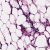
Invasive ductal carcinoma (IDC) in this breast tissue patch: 1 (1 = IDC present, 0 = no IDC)